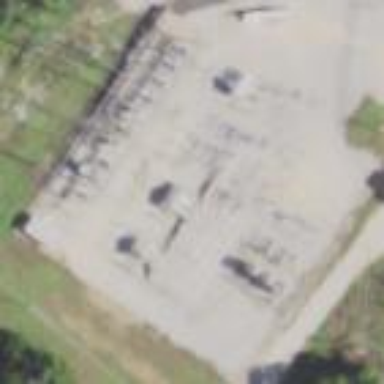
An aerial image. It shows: Power substation.